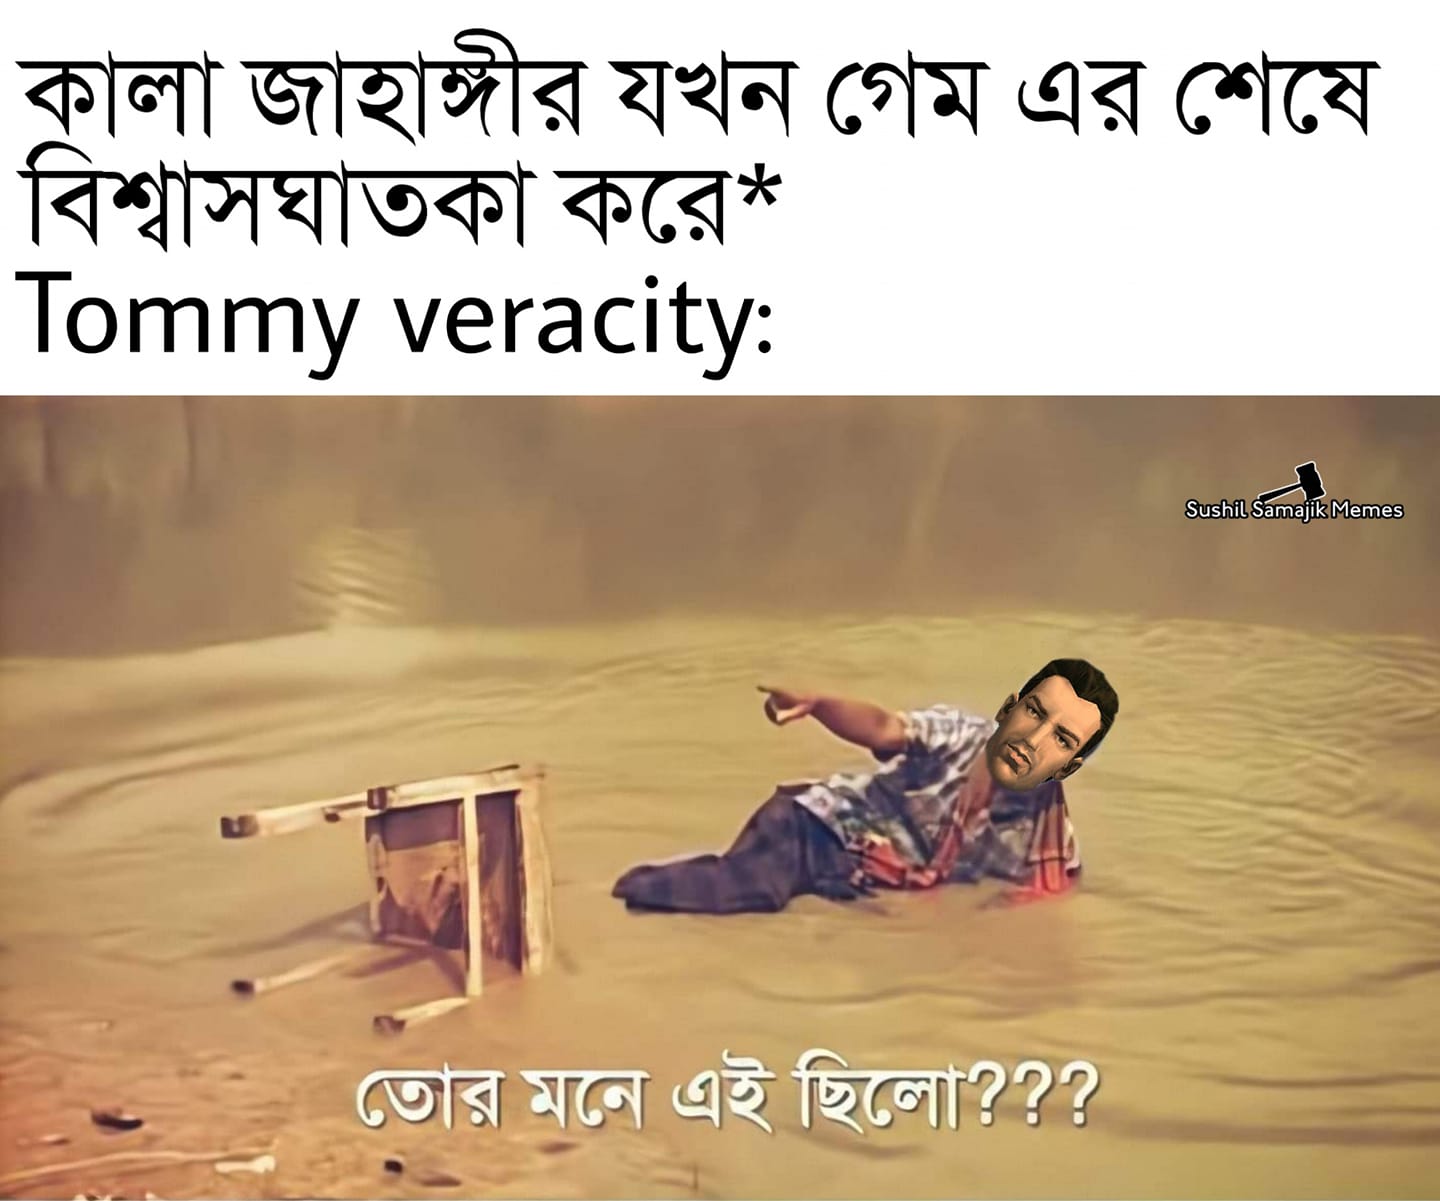
Caption: কালা জাহাঙ্গীর যখন গেম এর শেষে বিশ্বাসঘাতকতা করে*   Tommy veracity:      তোর মনে এই ছিলো ???
Label: non-hate